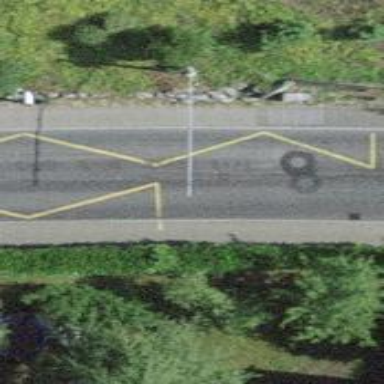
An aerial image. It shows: Trolleybus stop position for public transport.